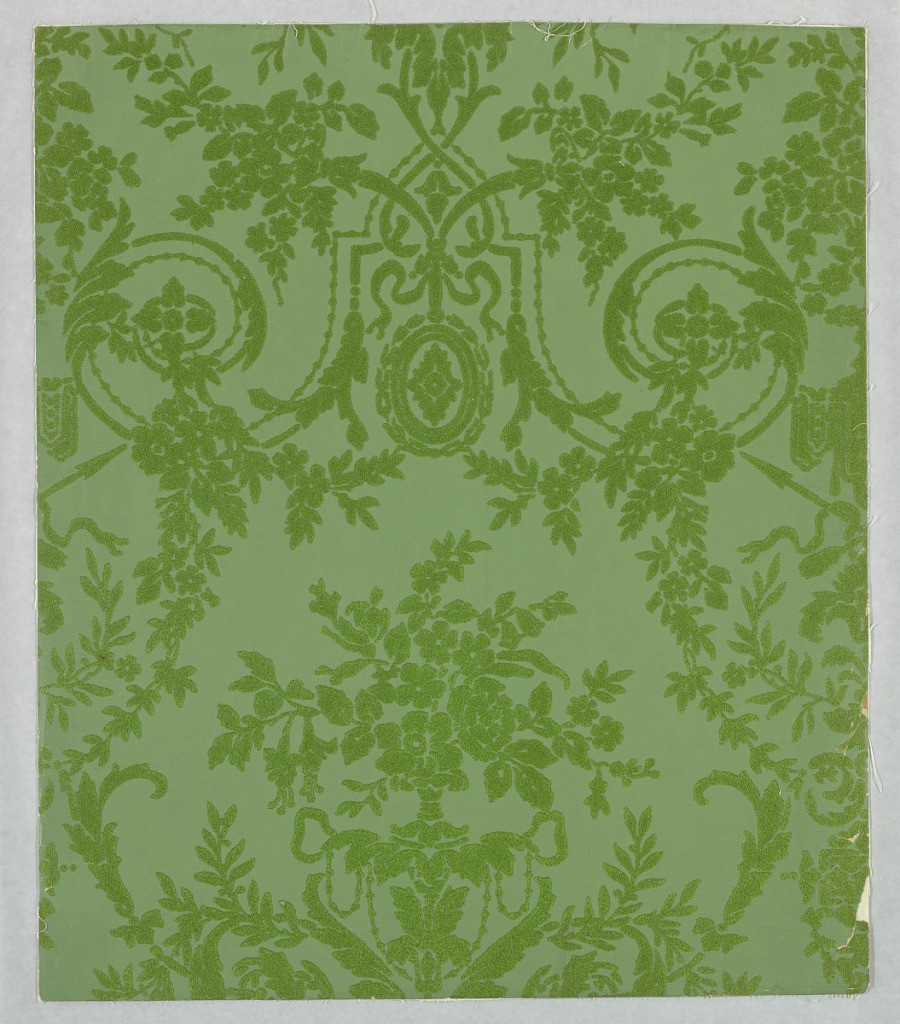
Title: Sidewall
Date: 1920
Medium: Block-printed, flocked, embossed
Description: Design derived from a French silk voided velvet of the Louis XVI period. Urns filled with bouquets of assorted flowers, connected with delicate festoons and slender scrolls of acanthus leaves, typical of the period. Silk flock design on an embossed field of fine horizontal lines.